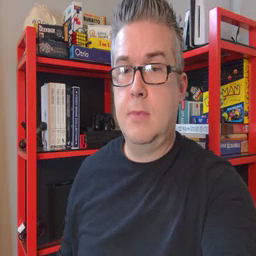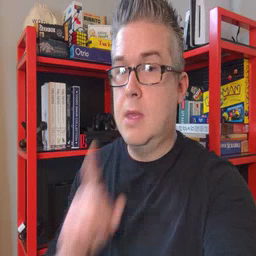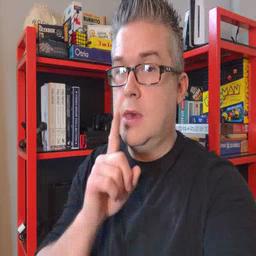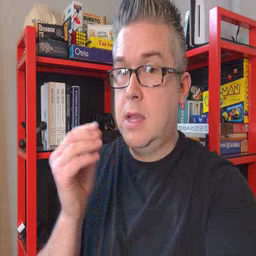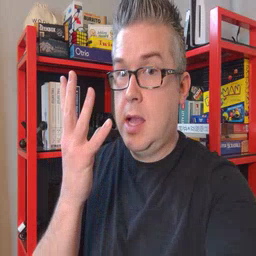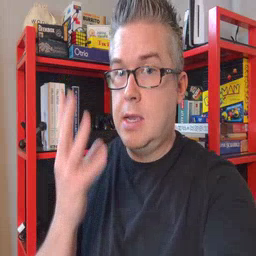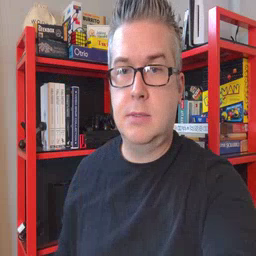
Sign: lamp